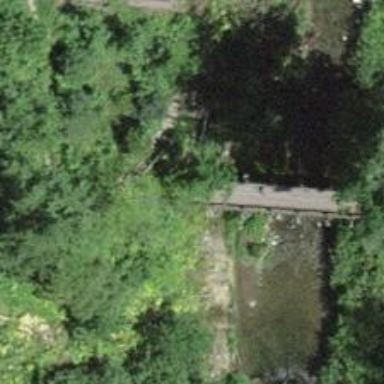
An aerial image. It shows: Path leading to bridge.